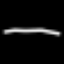
Label: line